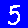
Digit: 5